Question: I am creating an image with random pixels and an integer in the middle. However, the color just doesn't seem right.

As you can see, the color is not right. Here's the code
'''
private void createImage(){
try{
String key = "3534";
BufferedImage thumbnail = new BufferedImage(300, 300,BufferedImage.TYPE_INT_ARGB);
Graphics graphics = thumbnail.getGraphics();
graphics.setFont(new Font(null, Font.BOLD, 100));
randomizePixels(graphics);
graphics.setColor(new Color(255,255,255,255));
graphics.drawString(key, thumbnail.getWidth()/2, thumbnail.getHeight()/2);
ImageIO.write(thumbnail,"jpg",new File("c:\image1.jpg"));
}catch (Exception e){
e.printStackTrace();
}
}
private void randomizePixels(Graphics graphics){
Random random = new Random();
for(int k=0;k<300;k++){
for(int j=0;j<300;j++){
graphics.setColor(new Color(random.nextFloat(), random.nextFloat(), random.nextFloat(), random.nextFloat()));
graphics.fillRect(k,j,1,1);
}
}
}
'''
As you can see, I've set the color of number (255,255,255,255), which is white with 100% opacity.
Is there anything that I must be doing wrong? How can I get my number to be white?
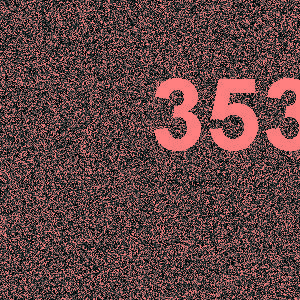
Answer: First of all, I'm getting slightly different result when running your code. The dots should have random color, not all red as you are posting.

I'm not sure what exactly you want to accomplish, but I guess you want a random noise and put an overlay with partially visible text. I'd start with using png as an output format. I'm not sure how the jpg handles transparency.
So you should first paint the randomized pixels with solid color and then write over that the text.
You need to move setting the color after you randomize the pixels like this:
'''
private static void createImage(){
try{
String key = "3534";
BufferedImage thumbnail = new BufferedImage(300, 300,BufferedImage.TYPE_INT_ARGB);
Graphics graphics = thumbnail.getGraphics();
randomizePixels(graphics);
graphics.setColor(new Color(255, 255, 255 ,255));
graphics.setFont(new Font(null, Font.BOLD, 100));
graphics.drawString(key, thumbnail.getWidth()/2, thumbnail.getHeight()/2);
ImageIO.write(thumbnail, "png", new File("image1.png"));
}catch (Exception e){
e.printStackTrace();
}
}
private static void randomizePixels(Graphics graphics){
Random random = new Random();
for(int k=0;k<300;k++){
for(int j=0;j<300;j++){
graphics.setColor(new Color(random.nextFloat(), random.nextFloat(), random.nextFloat(),1));
graphics.fillRect(k,j,1,1);
}
}
}
'''
After that, the text will get the color you want / with "hidden" text